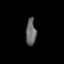
Tissue: prostate
Cell type: T cells
Senescence score: 0.6879
Nuclear area (px): 264
Mean DAPI intensity: 105.114